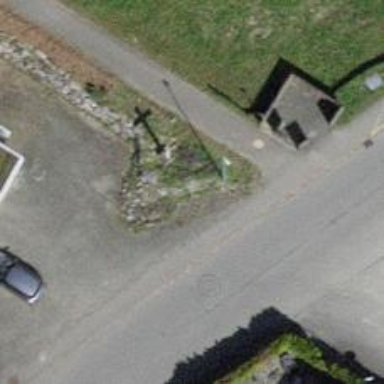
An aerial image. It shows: Wayside cross with historic significance.